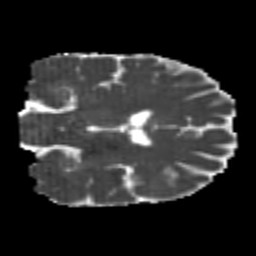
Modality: MD
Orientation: coronal
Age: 26
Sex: male
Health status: healthy
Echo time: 0.074 s